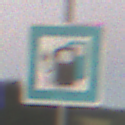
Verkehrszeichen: LadestationFuerElektrofahrzeuge
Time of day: SunriseSunset
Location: Outdoor (Nature)
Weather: Clear
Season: NotSpecified
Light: Natural